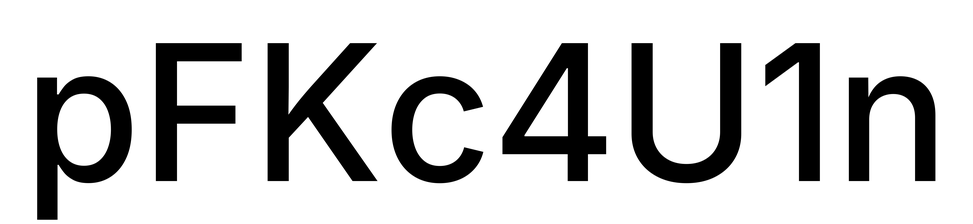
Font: Inter_Medium